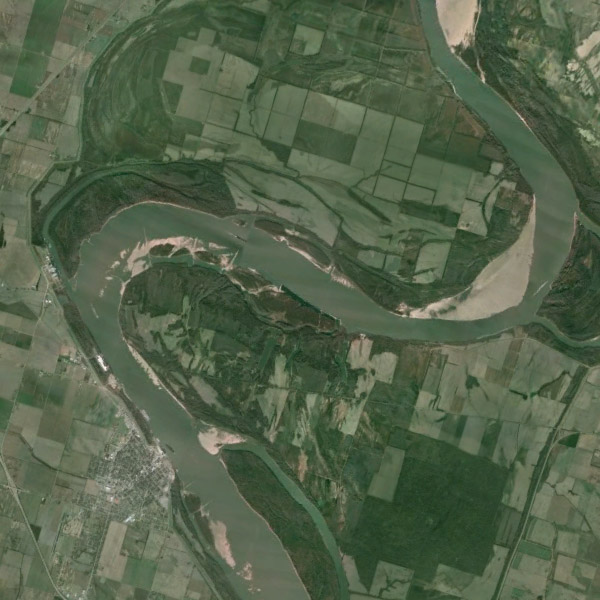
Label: River